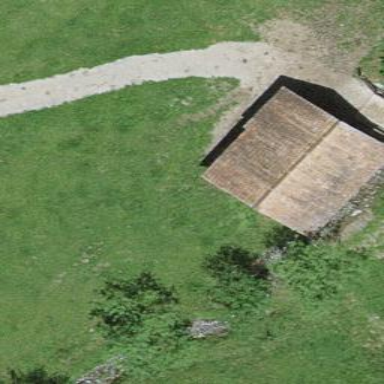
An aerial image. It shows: Farm auxiliary building.